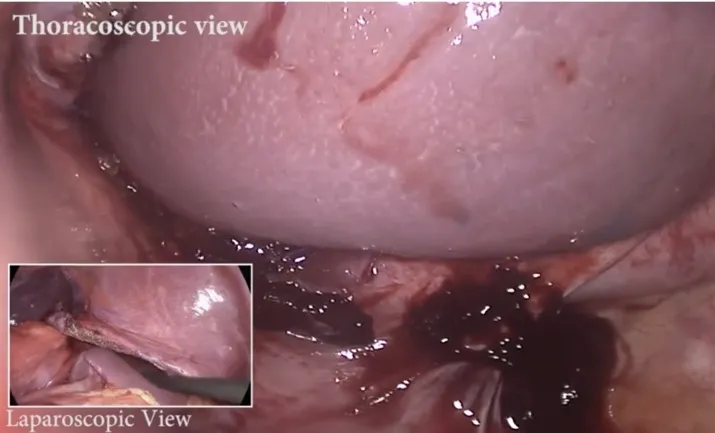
Combined thoracosopic and laparoscopic views of the spleen.
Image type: medical_photograph (other_medical_photograph)